The image is a wavelet scalogram (time versus scale/frequency) of a rolling-element bearing's vibration signal. Based on the visible evidence, which condition applies: normal, inner_race, outer_race, ball?
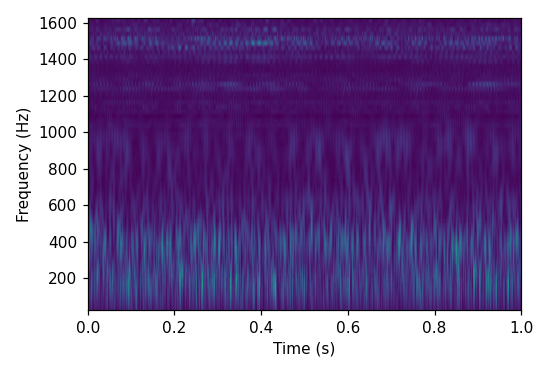
Answer: ball